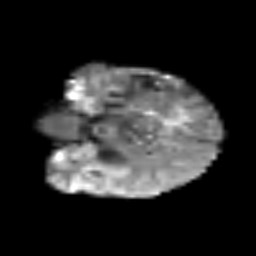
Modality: T2w
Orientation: coronal
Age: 49
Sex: male
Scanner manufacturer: siemens
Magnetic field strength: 3 T
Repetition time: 3.2 s
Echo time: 0.081 s